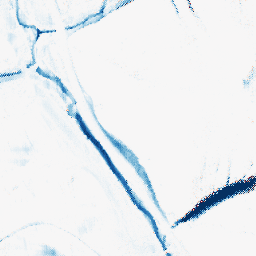
Category: morphological
Decomposition family: morphological_rect
Decomposition parameters: operation: closing
width: 5
height: 20
Upsampling method: regularized
Upsampling parameters: scale: 4
lambda_reg: 0.1
Upsampling scale: 4